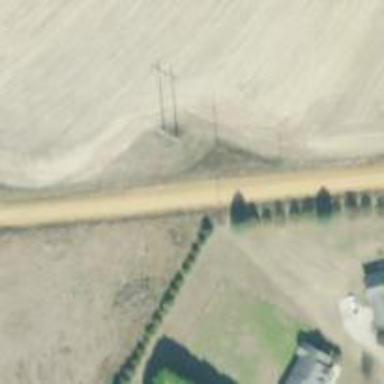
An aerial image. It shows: Power pole.